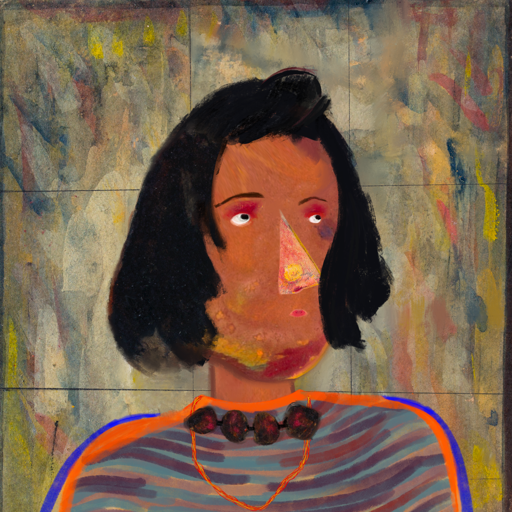
Background: GypsyMother, Head And Neck Side: Mother_And_Son_Son, Face Side: Irani, Bust: Experience, Hair Side: Mosgoul, Head Accessory: Blank, Second Necklace: Gypsy_Mother_2, Necklace: Mosgoul, Baby: Blank